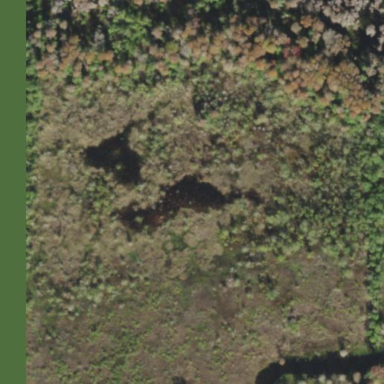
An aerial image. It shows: Swamp in wetland area.